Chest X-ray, AP view. Patient: 64 years old, sex M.
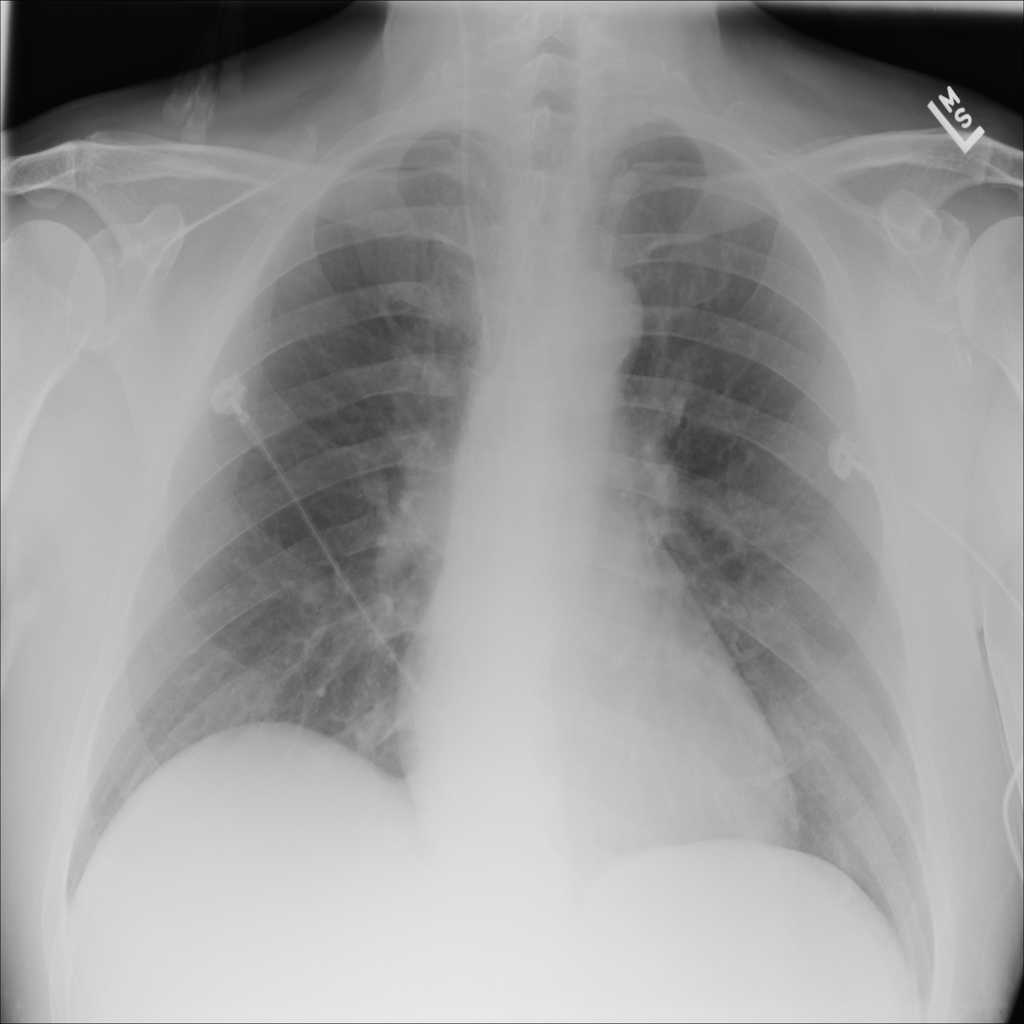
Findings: No Finding